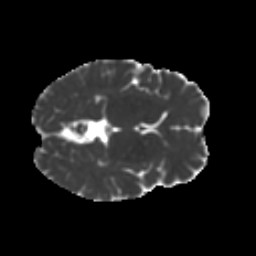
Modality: MD
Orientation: axial
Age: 28
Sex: female
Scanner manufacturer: ge
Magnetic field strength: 3 T
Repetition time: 7.8 s
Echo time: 0.0606 s